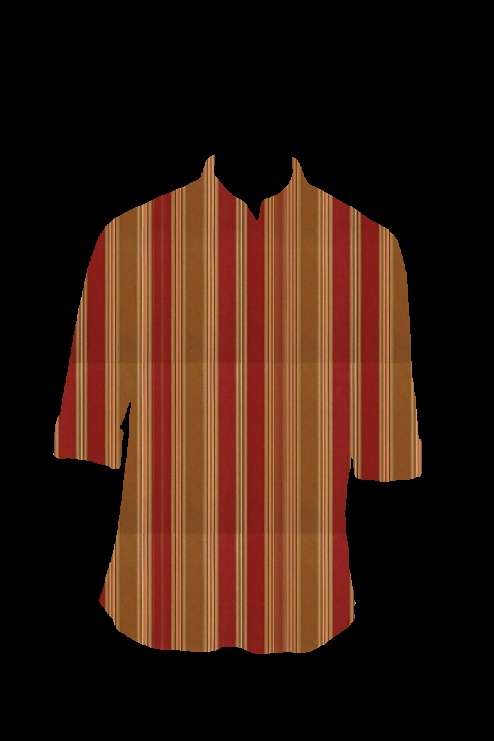
red stripe tee